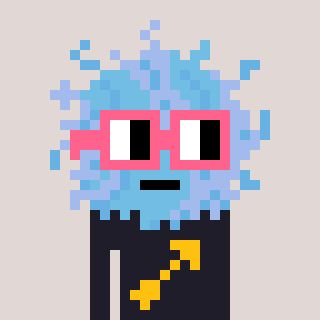
a pixel art character with square pink glasses, a lint-shaped head and a grayscale-colored body on a warm background